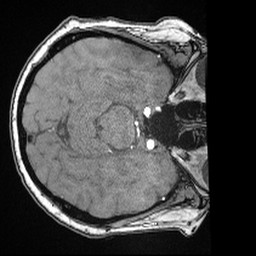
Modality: angio
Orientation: axial
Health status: ill
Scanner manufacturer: siemens
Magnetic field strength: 3 T
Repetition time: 0.022 s
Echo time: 0.0036 s